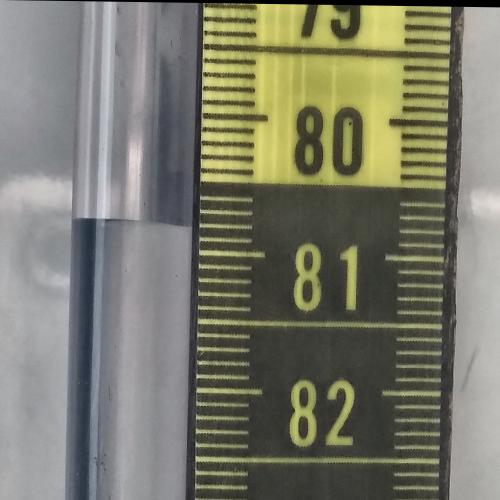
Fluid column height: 80.8 cm